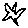
Label: star